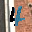
Label: 4